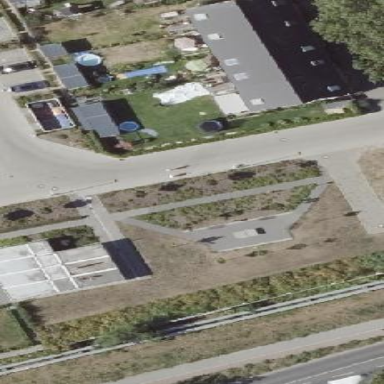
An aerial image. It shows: Playground area for leisure activities on the land.